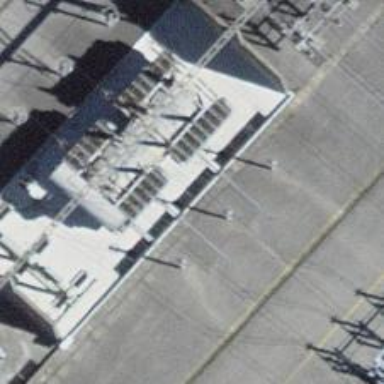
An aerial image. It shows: Transformer is shown.